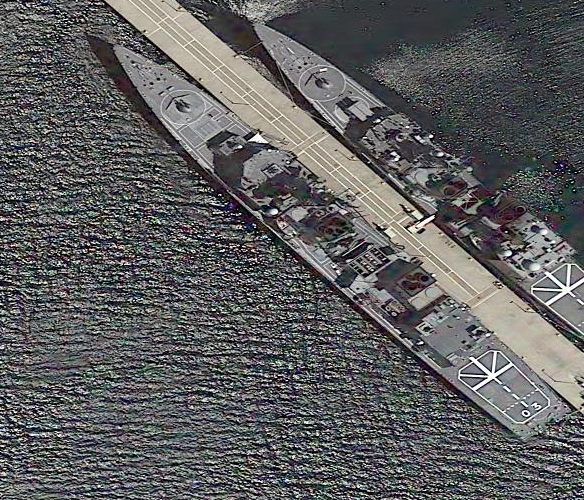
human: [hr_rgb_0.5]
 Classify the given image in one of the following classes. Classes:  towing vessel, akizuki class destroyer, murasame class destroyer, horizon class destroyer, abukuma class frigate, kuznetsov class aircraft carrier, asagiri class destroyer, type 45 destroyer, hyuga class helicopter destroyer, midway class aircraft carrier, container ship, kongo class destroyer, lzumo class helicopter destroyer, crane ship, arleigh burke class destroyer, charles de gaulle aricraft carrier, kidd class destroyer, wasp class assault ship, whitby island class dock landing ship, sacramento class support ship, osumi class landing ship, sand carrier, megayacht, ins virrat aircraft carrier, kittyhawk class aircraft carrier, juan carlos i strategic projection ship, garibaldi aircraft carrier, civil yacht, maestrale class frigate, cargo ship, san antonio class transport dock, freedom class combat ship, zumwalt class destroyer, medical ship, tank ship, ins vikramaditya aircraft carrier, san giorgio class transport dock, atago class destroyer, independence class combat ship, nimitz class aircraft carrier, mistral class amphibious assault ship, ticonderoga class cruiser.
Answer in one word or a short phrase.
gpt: Murasame class destroyer